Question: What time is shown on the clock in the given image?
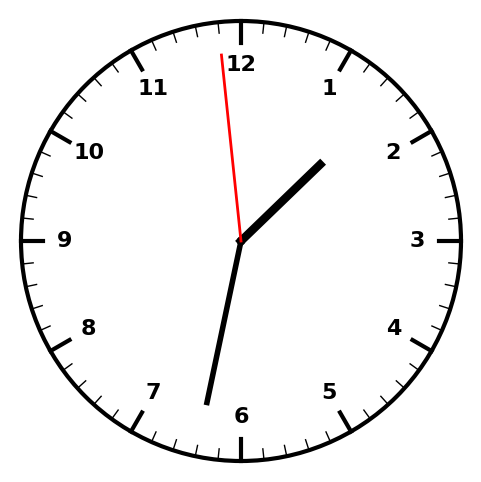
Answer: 01:31:59